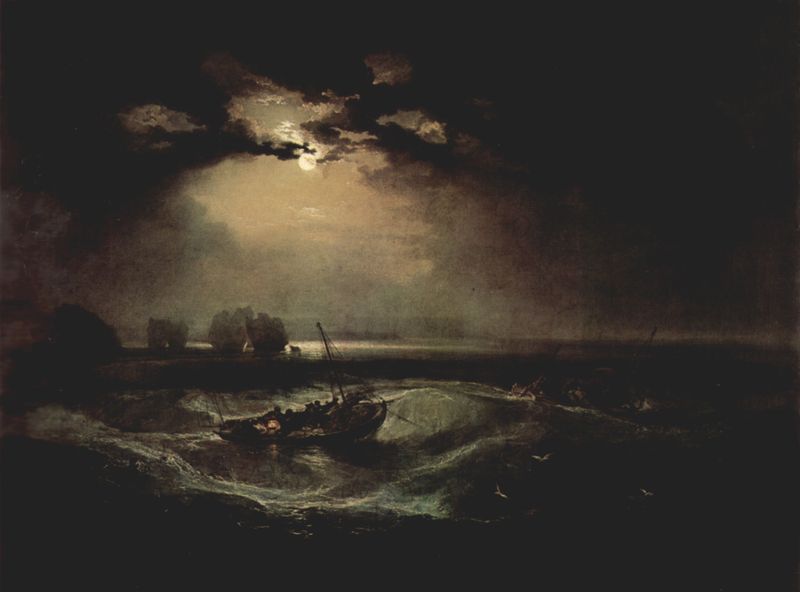
Titel: Fischer auf dem Meer
Künstler: William Turner
Standort: London
Institution: Tate Gallery
Schlagwörter: baum, blau, dunkel, felsen, gemälde, gewitter, himmel, mann, meer, schatten, wasser, weiß, wolken, bäume, fluss, grün, landschaft, menschen, ocker, see, ufer, braun, grau, hell, laterne, licht, männer, nacht, orange, schwarz, blick, tier, wolke, beige, tod, bach, ferne, horizont, horizontlinie, natur, vögel, wind, büsche, gebüsch, sonne, sträucher, land, dunkelheit, gold, pflanzen, england, boot, boote, ruder, bewölkt, gischt, küste, schiff, schiffe, segel, segelboot, welle, wellen, düster, perspektive, fischer, mast, segelschiff, dunst, nebel, schiffahrt, masten, romantik, angst, flut, möven, möwe, möwen, orkan, schiffbruch, seenot, seestück, sturm, turner, untergang, unwetter, wellengang, wetter, woge, wogen, monet, mondlicht, ozean, regen, mond, aufruhr, schwimmen, mondschein, nachts, gefahr, bedrohlich, seegang, schein, strudel, dramatisch, schwaden, wellenkamm, hoffnung, schief, unheimlich, kentern, fahl, vollmond, unruhig, william, mondnacht, armada, ertrinken, lichtblick, böe, grusel, polynesien, welen, seevögel, notre-dame, mondschatten, silberlicht, vollmod, wasserstrudel, fer, dark, stürmerisch